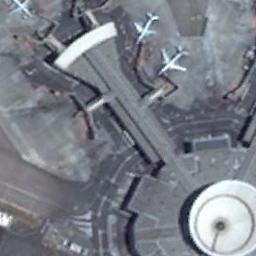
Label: airplane